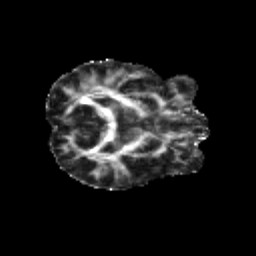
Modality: FA
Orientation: axial
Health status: healthy
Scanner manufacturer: siemens
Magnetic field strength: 3 T
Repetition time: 12 s
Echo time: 0.092 s